Question: I really do not have a problem but, I have noticed that sometime the Draggable object has slow placeholders.
I did this test: <URL>
'''
$(function () {
$("#myproducts li").draggable({
/*appendTo: "body",*/
helper: "clone",
connectToSortable: "#mylist",
tolerance: "pointer"
});
$("#mylist").sortable({
placeholder: "sortable-placeholder",
over: function () {
console.log("over");
},
out: function () {
console.log("out");
}
});
});
'''
Adding object of the list in the draggable is easy without problem, but when i try to move an element in the draggable object i see that someting the red placeholder is slow to move.
I mean that sometime moving horizontally an element the placeholder keep more time to move (to update its position). I have to move the mouse around the new position to update the position of the placeholder. I would like to have it more reactive. Is this possible?

Take a look at the image. As you can see i was moving an element (from fourth position) between the first and the second position. As you can see the placeholder is far from there.
I am using * Chromium 30.0.1599.114 Ubuntu 13.10 (30.0.1599.114-0ubuntu0.13.10.2)*
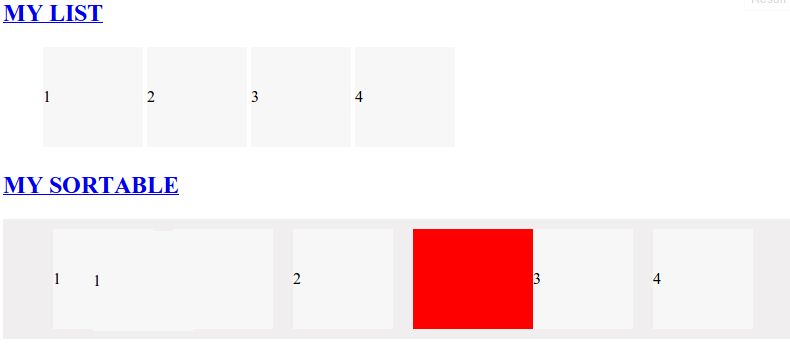
Answer: Your right that if you add an empty '<li></li>' inside the Sortable object that it resolves the issue.
I think that it is a viable solution, for whatever reason the Sortable object just needs a sort-able item in it when the sort-able is initialized. I believe the heart of the answer is this: 'The sortable needs to know what kind of elements it is going to be sorting when initialized in order for the placeholder to work properly. Therefore if you are going to be sorting li elements, you should initialize the sorter with at least 1 li element in the Sortable object.'
I believe this to be the case because I tried replacing the empty '<li>' with and empty '<div>' and that did not fix the problem.
Your solution currently only has two minor issues. The empty '<li>' is still accounted for when dragging the draggable. You can see that the draggable can sort to the left and the right of the 'empty li' which kinda looks funny. Also you can drag the 'empty li' which can cause some confusion.
But luckily the work around for this is really simple. The 'li' just needs to be in the sortable when its initialized. We can remove it after and everything works great!
HTML - sortable with 'li' element.
'''
<ul id="mylist">
<li></li>
</ul>
'''
jQuery
'''
$(function () {
$("#myproducts li").draggable({
/*appendTo: "body",*/
helper: "clone",
connectToSortable: "#mylist",
tolerance: "pointer"
});
$("#mylist").sortable({
placeholder: "sortable-placeholder"
});
$("#mylist").empty(); //remove the empty li - only needed for initialization
});
'''
<URL>